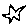
Label: star